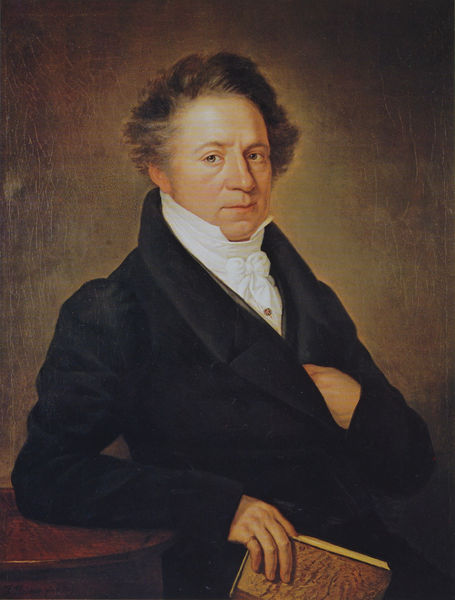
Titel: Herrenporträt
Künstler: Franz Xaver Kleiber
Institution: Privatbesitz
Schlagwörter: dunkel, hand, kopf, mann, weiß, grün, braun, elegant, finger, frisur, geste, grau, haar, hell, hintergrund, holz, licht, mund, nase, schwarz, stirn, tisch, blick, malerei, rock, schleife, anzug, hemd, jacke, wand, arm, arme, augen, bluse, falten, gesicht, kragen, stehen, bildnis, hände, möbel, portrait, porträt, öl, auge, gold, haare, halbfigur, mantel, reich, augenbrauen, brosche, kinn, knopf, rosa, vornehm, rund, wangen, warm, ausdruck, lehnen, frack, lesen, angelehnt, tischchen, glänzend, lack, edel, aufstützen, fliege, jackett, revers, jacket, ring, offen, philosoph, buch, schriftsteller, literat, wirr, napoleon, stehkragen, tasche, tischplatte, wissenschaftler, einband, maserung, buchrücken, lesezeichen, aufgestützt, miene, halsbinde, lesend, goethe, lehnend, mahagoni, beistelltisch, gebildet, humboldt, abgestützt, abschätzig, bartlos, eingemerkt, einmerken, fristur, humanist, johann wolfgang von goethe, rechte hand, linke hand, schwarlz, scxhwar, himboldt